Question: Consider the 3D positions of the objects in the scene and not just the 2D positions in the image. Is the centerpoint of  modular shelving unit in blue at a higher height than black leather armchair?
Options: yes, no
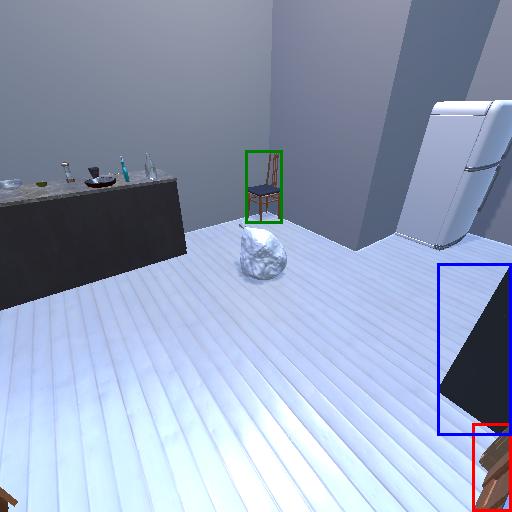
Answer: yes